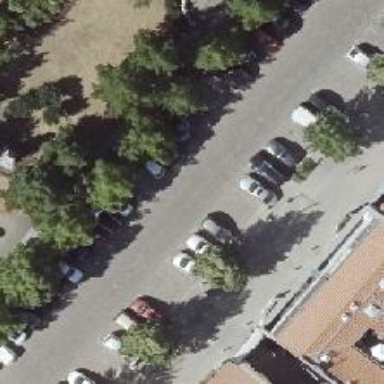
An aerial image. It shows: Residential road with separate sidewalks and separate parking on both sides.